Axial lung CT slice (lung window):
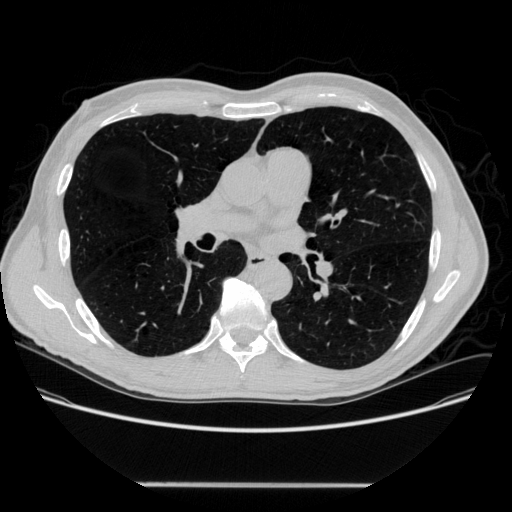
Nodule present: no